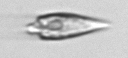
Label: Oxytoxum